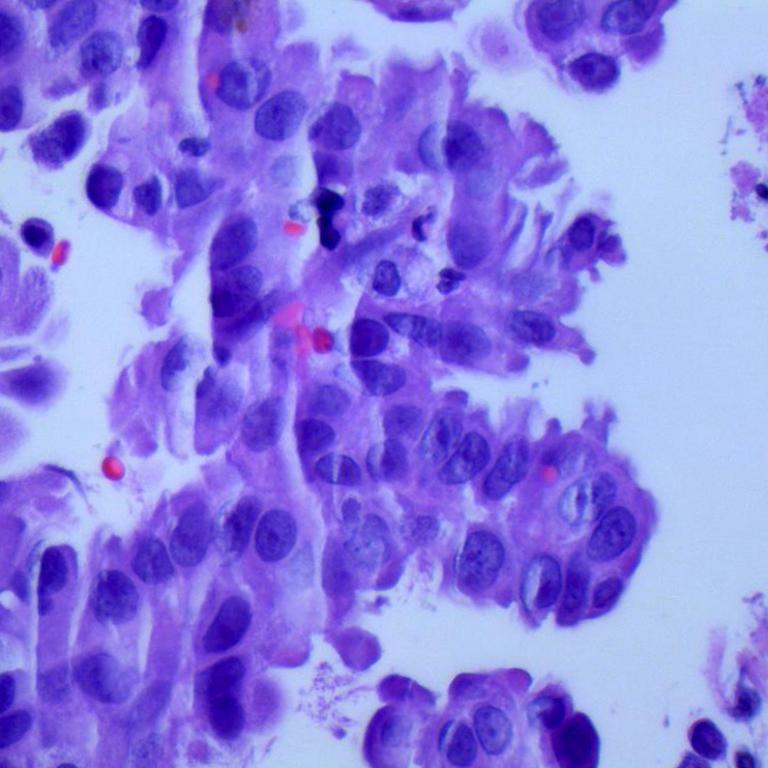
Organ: lung
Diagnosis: adenocarcinomas